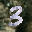
Label: 3